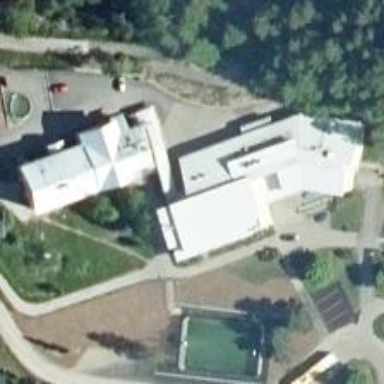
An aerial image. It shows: School building.